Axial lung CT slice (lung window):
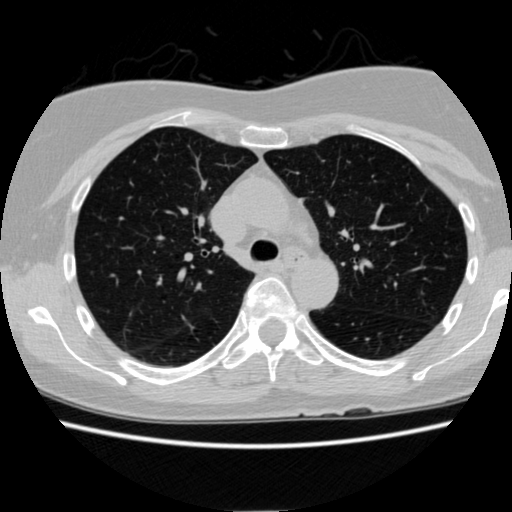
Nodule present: no